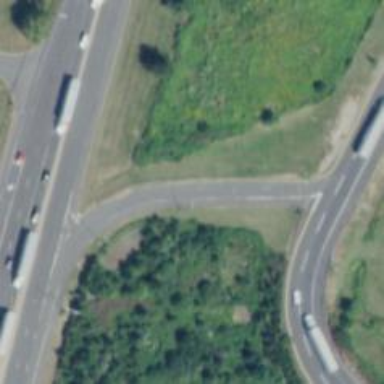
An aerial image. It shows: Asphalt motorway_link with jughandle junction.